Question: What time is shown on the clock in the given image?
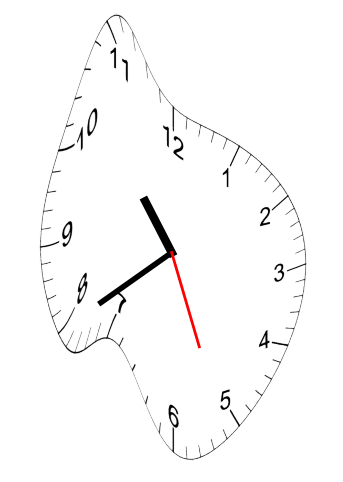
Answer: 10:39:26